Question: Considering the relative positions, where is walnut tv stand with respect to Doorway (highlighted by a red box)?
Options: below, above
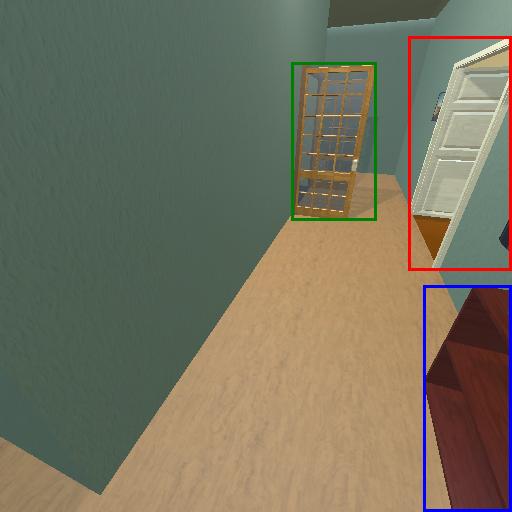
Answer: below